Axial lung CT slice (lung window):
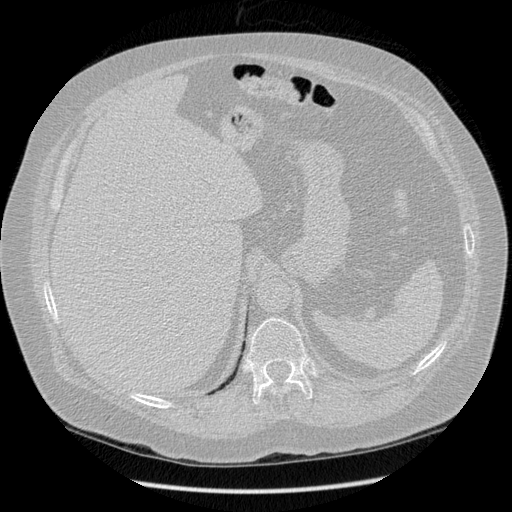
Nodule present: no